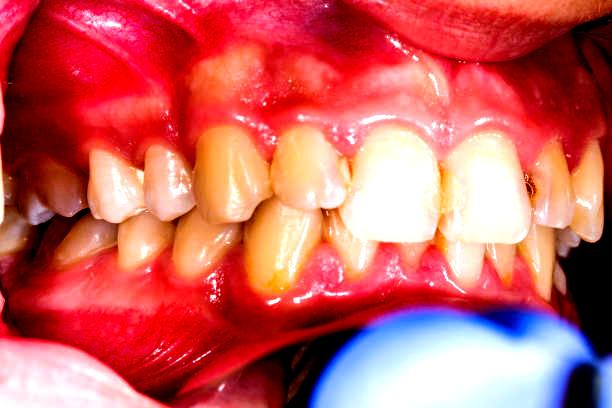
Condition: Gingivitis